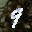
Label: 9